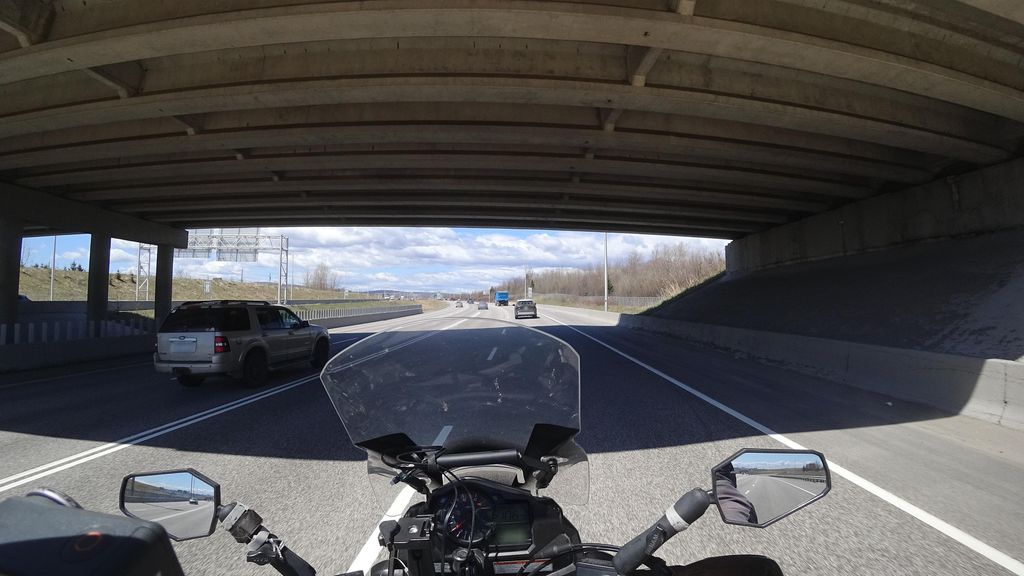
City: quebec_city